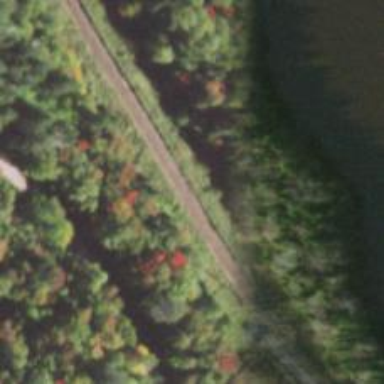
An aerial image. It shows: Abandoned railway track.